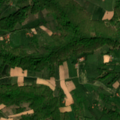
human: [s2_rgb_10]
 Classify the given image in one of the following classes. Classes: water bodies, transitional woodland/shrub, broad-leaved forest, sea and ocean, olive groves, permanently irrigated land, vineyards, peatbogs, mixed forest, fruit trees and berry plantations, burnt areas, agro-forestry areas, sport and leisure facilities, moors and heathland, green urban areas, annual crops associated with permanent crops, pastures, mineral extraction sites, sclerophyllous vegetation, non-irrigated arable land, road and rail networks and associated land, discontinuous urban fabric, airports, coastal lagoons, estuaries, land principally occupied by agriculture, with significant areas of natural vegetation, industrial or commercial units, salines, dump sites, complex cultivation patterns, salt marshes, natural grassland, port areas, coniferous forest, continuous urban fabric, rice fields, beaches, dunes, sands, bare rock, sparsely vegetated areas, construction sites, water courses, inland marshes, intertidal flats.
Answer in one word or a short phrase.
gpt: complex cultivation patterns, land principally occupied by agriculture, with significant areas of natural vegetation, broad-leaved forest